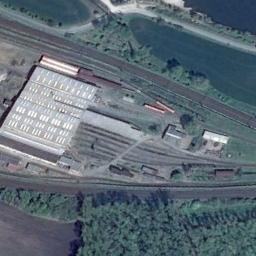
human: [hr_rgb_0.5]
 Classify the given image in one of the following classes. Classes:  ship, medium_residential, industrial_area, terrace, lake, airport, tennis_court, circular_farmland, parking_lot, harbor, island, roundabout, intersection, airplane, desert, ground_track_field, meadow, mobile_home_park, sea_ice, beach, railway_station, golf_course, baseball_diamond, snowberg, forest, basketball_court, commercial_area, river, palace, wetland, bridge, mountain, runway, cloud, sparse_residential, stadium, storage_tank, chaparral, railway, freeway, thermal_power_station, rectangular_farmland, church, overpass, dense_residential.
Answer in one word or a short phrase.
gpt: railway_station